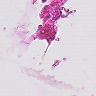
Metastatic tissue present: no